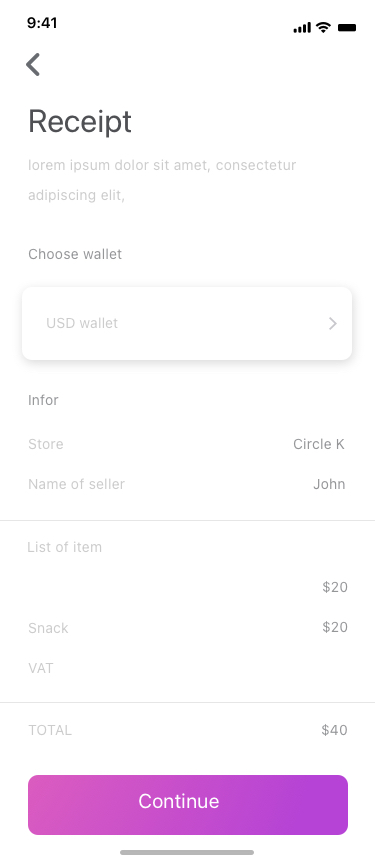
Text in this UI design:
Receipt
lorem ipsum dolor sit amet, consectetur adipiscing elit,
USD wallet
Choose wallet
Infor
John
Circle K
Name of seller
Store
List of item
$20
$20
VAT
Snack
$40
TOTAL
Continue